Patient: sex M, age 48
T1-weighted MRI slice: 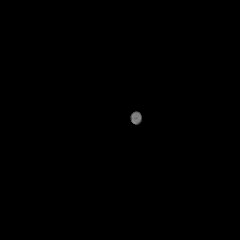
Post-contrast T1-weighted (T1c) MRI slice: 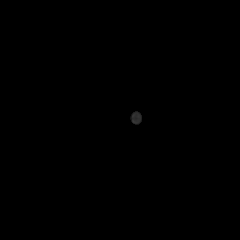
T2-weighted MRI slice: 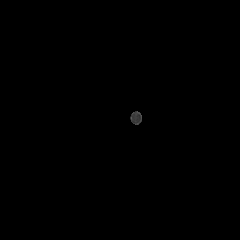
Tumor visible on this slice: no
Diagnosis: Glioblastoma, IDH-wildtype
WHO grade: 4